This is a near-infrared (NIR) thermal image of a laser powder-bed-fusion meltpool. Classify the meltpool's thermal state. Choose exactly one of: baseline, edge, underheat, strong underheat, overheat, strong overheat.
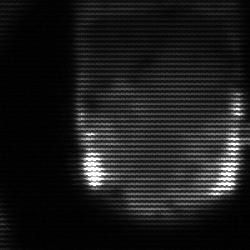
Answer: baseline